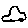
Label: car